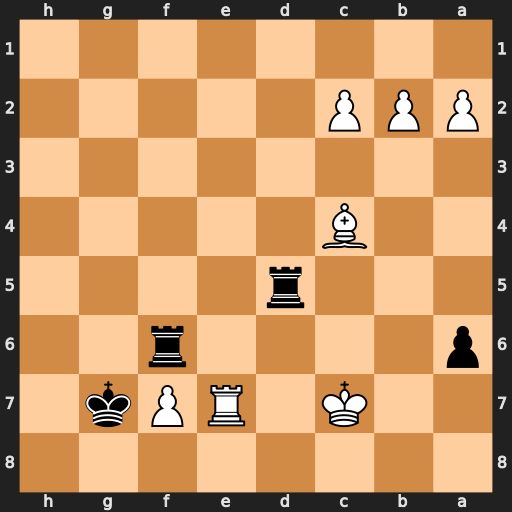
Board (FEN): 8/2K1RPk1/p4r2/3r4/2B5/8/PPP5/8
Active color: b
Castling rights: -
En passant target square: -
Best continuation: Rc5+ Kb7 Rxc4